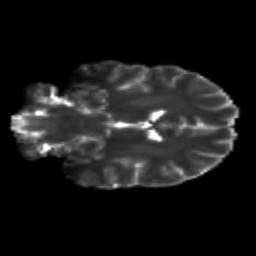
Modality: T2w
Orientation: coronal
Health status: healthy
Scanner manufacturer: siemens
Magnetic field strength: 3 T
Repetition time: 12 s
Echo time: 0.092 s